Question: I have difficulties in understanding certain logic. I have a bi-partite graph as below.

I wish to find the optimal match for all the vertices in left side (Viz,A1,A2,A3,A4). I got a suggestion from my friend that the summation of edge weight can be used to solve this problem. However, I am not sure, how summation of edge weight will help in this case. For example, for A1 I can say AL2 is the best match and so on. However, my friend suggested that edge weight is much more optimal solution to this problem. I am not able to understand how it can be a optimal solution. His idea was that, all of (A1,A2,A3,A4) will be connected to all of (AL1,AL2,..,AL6) and for each edge we will calculate the summation of edge weights. Can someone please help me understand what he actually means?
EDIT: I think this might not be a case of perfect matching in bipartite graphs as the nodes in left side should equal the nodes in the right side.
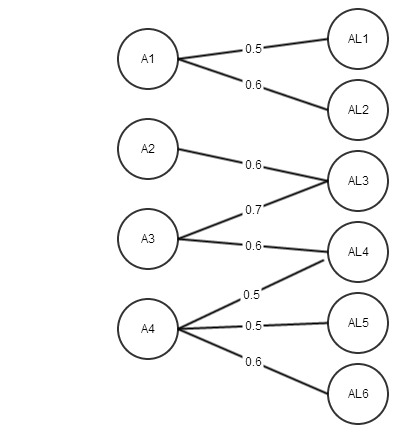
Answer: A <URL> is the most concise expression of an algorithm for solving this specific problem.
<URL> can also be computed efficiently.
(All the algorithms above have weighted versions.)
It was unclear from your comments whether you have a slightly different problem. If there can be a one-to-many mapping from left to right, but right nodes can only map to one left node, you effectively have a max-flow problem where the left nodes have infinite-capacity inflow and the right nodes have an outflow capacity of one. Consult <URL> for different solution methods.